Question: I have a nonlinear model fit that looks like this:

The dark solid line is the model fit, and the grey part is the raw data.
Short version of the question: how do I get the likelihood of this model fit, so I can perform log-likelihood ratio test? Assume that the residual is normally distributed.
I am relatively new to statistics, and my current thoughts are:
1. Get the residual from the curve fit, and calculate the variance of residual;
2. Use this equation And plug in the variance of residual into sigma-squared, x_i as experiment and mu as model fit;
3. Calculate the log-likelihood ratio.
Could anyone help me, with these two full-version questions?
1. Is my method correct? (I think so, but it would be really great to make sure!)
2. Are there any ready-made functions in python/scipy/statsmodels to do this for me?
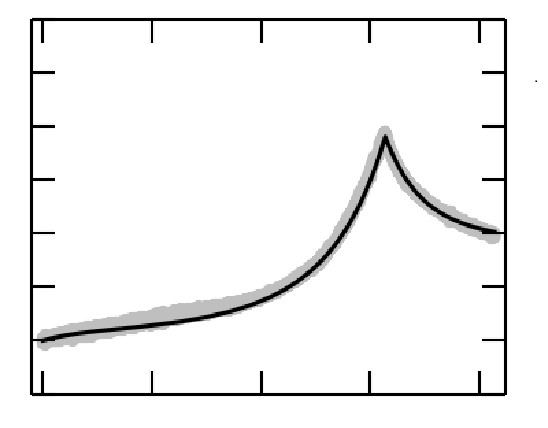
Answer: Your likelihood function

which is simply the sum of log of probability density function of Gaussian distribution.

is the likelihood of , not the likelihood of . In one word, your approach is .
Sine you are doing non-linear least square, following what @usethedeathstar already mentioned, you should go straight for 'F-test'. . Consider the following example, modified from <URL>, and we conduct 'F-test' using 'R'. And we will discuss how to translate it into 'python' in the end.
'''
# construct the data vectors using c()
> xdata = c(-2,-1.64,-1.33,-0.7,0,0.45,1.2,1.64,2.32,2.9)
> ydata = c(0.699369,0.700462,0.695354,1.03905,1.97389,2.41143,1.91091,0.919576,-0.730975,-1.42001)
# some starting values
> p1 = 1
> p2 = 0.2
> p3 = 0.01
# do the fit
> fit1 = nls(ydata ~ p1*cos(p2*xdata) + p2*sin(p1*xdata), start=list(p1=p1,p2=p2))
> fit2 = nls(ydata ~ p1*cos(p2*xdata) + p2*sin(p1*xdata)+p3*xdata, start=list(p1=p1,p2=p2,p3=p3))
# summarise
> summary(fit1)
Formula: ydata ~ p1 * cos(p2 * xdata) + p2 * sin(p1 * xdata)
Parameters:
Estimate Std. Error t value Pr(>|t|)
p1 1.881851 0.027430 68.61 2.27e-12 ***
p2 0.700230 0.009153 76.51 9.50e-13 ***
---
Signif. codes: 0 ?**?0.001 ?*?0.01 ??0.05 ??0.1 ??1
Residual standard error: 0.08202 on 8 degrees of freedom
Number of iterations to convergence: 7
Achieved convergence tolerance: 2.189e-06
> summary(fit2)
Formula: ydata ~ p1 * cos(p2 * xdata) + p2 * sin(p1 * xdata) + p3 * xdata
Parameters:
Estimate Std. Error t value Pr(>|t|)
p1 1.90108 0.03520 54.002 1.96e-10 ***
p2 0.70657 0.01167 60.528 8.82e-11 ***
p3 0.02029 0.02166 0.937 0.38
---
Signif. codes: 0 ?**?0.001 ?*?0.01 ??0.05 ??0.1 ??1
Residual standard error: 0.08243 on 7 degrees of freedom
Number of iterations to convergence: 9
Achieved convergence tolerance: 2.476e-06
> anova(fit2, fit1)
Analysis of Variance Table
Model 1: ydata ~ p1 * cos(p2 * xdata) + p2 * sin(p1 * xdata) + p3 * xdata
Model 2: ydata ~ p1 * cos(p2 * xdata) + p2 * sin(p1 * xdata)
Res.Df Res.Sum Sq Df Sum Sq F value Pr(>F)
1 7 0.047565
2 8 0.053813 -1 -<PHONE> 0.9194 0.3696
'''
here we have two model, 'fit1' has 2 parameters, therefore the residue has 8 degrees-of-freedom; 'fit2' has one additional parameter and the residue has 7 degrees of freedom. Is model 2 significantly better? No, the F value is 0.9194, on '(1,7)' degrees of freedom and it is not significant.
To get the ANOVA table: Residue DF is easy. Residue Sum of squares: '0.08202*0.08202*8=0.05381' and '0.08243*0.08243*7=0.<PHONE>' (notice: , etc). In 'python', you can get it by '(y_observed-y_fitted)**2', since 'scipy.optimize.curve_fit()' doesn't return the residues.
The 'F-ratio' is '<PHONE>/0.047565*7' and to get P-value: '1-scipy.stats.f.cdf(0.9194, 1, 7)'.
Put them together we have 'python' equivalent:
'''
In [1]:
import scipy.optimize as so
import scipy.stats as ss
xdata = np.array([-2,-1.64,-1.33,-0.7,0,0.45,1.2,1.64,2.32,2.9])
ydata = np.array([0.699369,0.700462,0.695354,1.03905,1.97389,2.41143,1.91091,0.919576,-0.730975,-1.42001])
def model0(x,p1,p2):
return p1*np.cos(p2*x) + p2*np.sin(p1*x)
def model1(x,p1,p2,p3):
return p1*np.cos(p2*x) + p2*np.sin(p1*x)+p3*x
p1, p2, p3 = 1, 0.2, 0.01
fit0=so.curve_fit(model0, xdata, ydata, p0=(p1,p2))[0]
fit1=so.curve_fit(model1, xdata, ydata, p0=(p1,p2,p3))[0]
yfit0=model0(xdata, fit0[0], fit0[1])
yfit1=model1(xdata, fit1[0], fit1[1], fit1[2])
ssq0=((yfit0-ydata)**2).sum()
ssq1=((yfit1-ydata)**2).sum()
df=len(xdata)-3
f_ratio=(ssq0-ssq1)/(ssq1/df)
p=1-ss.f.cdf(f_ratio, 1, df)
In [2]:
print f_ratio, p
0.919387419515 0.369574503394
'''
As @usethedeathstar pointed out: when you the residue is normally distributed, nonlinear least square the maximum likelihood. Therefore F-test and likelihood ratio test is equivalent. Because, .
Or in a descriptive way, see: <URL>